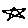
Label: star